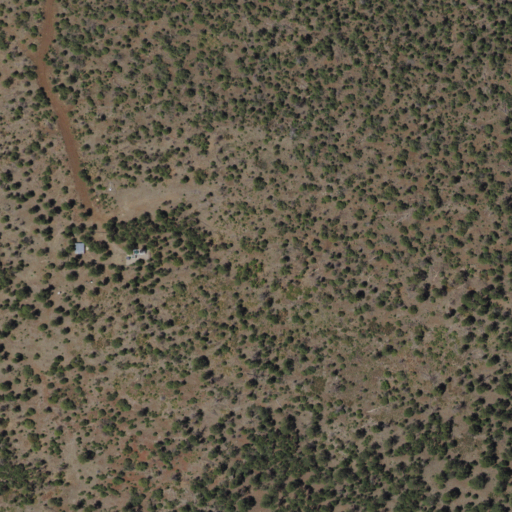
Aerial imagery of mountain in New Mexico named Cebollita Mesa containing evergreen forest, shrub, and open development